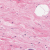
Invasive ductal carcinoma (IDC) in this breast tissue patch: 0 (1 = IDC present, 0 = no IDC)